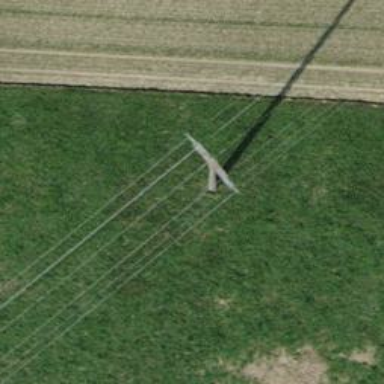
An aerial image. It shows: Power line is depicted.